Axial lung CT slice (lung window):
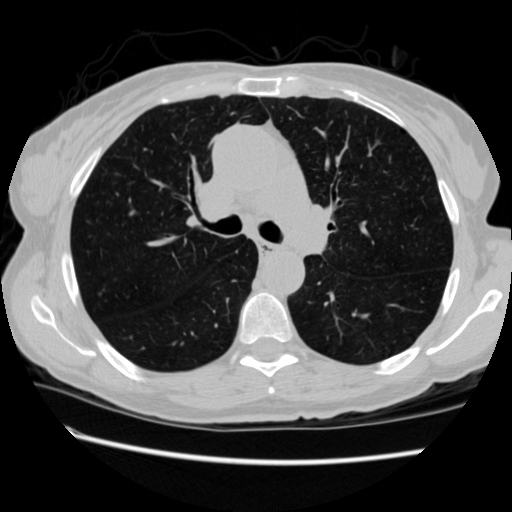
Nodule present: no